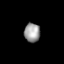
Tissue: lung
Cell type: T cells
Senescence score: 0.1915
Nuclear area (px): 297
Mean DAPI intensity: 154.761